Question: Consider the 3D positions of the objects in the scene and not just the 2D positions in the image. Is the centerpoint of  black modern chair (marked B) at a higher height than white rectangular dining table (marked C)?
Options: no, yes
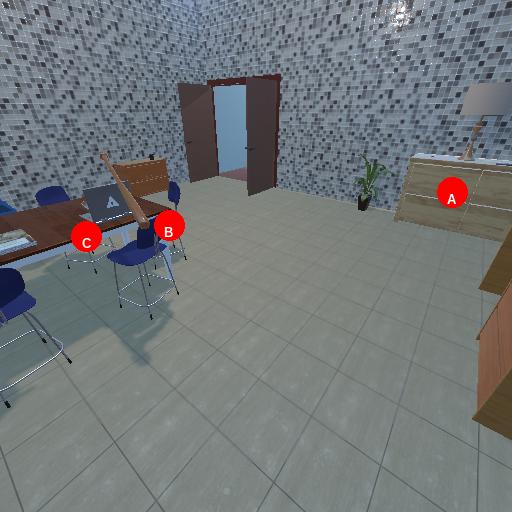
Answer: no